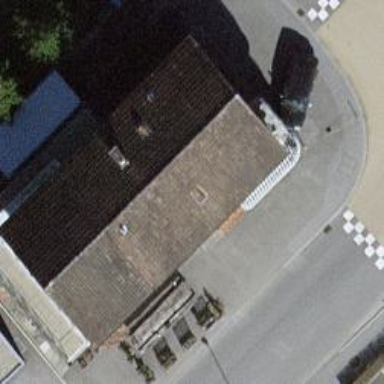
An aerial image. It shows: Pub.